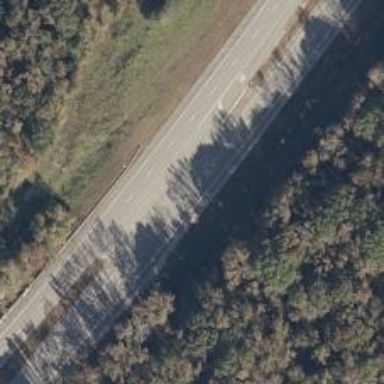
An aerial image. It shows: Asphalt trunk highway route.